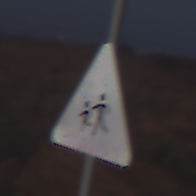
Verkehrszeichen: KinderRechts
Umgebung: Outdoor, Nature
Tageszeit: SunriseSunset
Wetter: Clear
Licht: Natural
Jahreszeit: NotSpecified
Kontrast: LowContrast